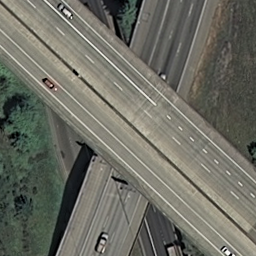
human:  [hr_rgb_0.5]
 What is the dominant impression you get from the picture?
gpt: overpass